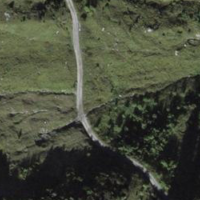
EUNIS habitat code: 23
Species observed at this site:
Parnassia palustris
Pimpinella major
Campanula thyrsoides